Question: I have a 'PictureBox' and I want to draw a diode curve by knowing its data points (X,Y of points). At the moment my picturebox is sized 365*468 pixels. I am scratching my head to translate data points I have to pixel friendly values so the curve draws nicely on the picture box.
So far I have tried various formulas but no success! At the moment I am stuck in ths code, it atleast showsa little bit of curve!
'''
private PointF[] TranslatePoints(PointF[] points)
{
var count = points.Count();
var p = new PointF[count];
for(var i = 0; i < count; i++)
{
p[i].X = DrawingArea.Width * (1 + (points[i].X / _voltageRange));
p[i].Y = DrawingArea.Height * (1 - (points[i].Y * (float)Math.Pow(_currentRange, -1)));
}
return p;
}
'''
'_voltageRange' and '_currentRange' are the scale I want the curve to be based on...it is usually is +2 that should mean values on X axis should be drawn if they are between -2 and +2, for the current that is Y axis values should be drawn for example if they are between -10 micro and +10 u
I want this method to be as standalone as possible so if I resize the picturebox the scale updates correctly.
This is for example the first data point I have of the real values : (-0.6375, -<PHONE>) and my method translates it to (24.515625, 932.899536) which is out of the size piturebox.
Normally a diode curve looks like this:

Any ideas please?
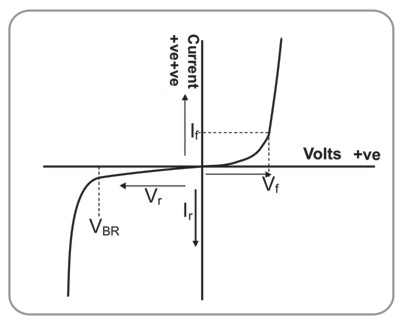
Answer: I found the problem!!! I had to divide Width and height by 2 in the formula I used! like this:
'''
p[i].X = (DrawingArea.Width/2F) * (1 + (points[i].X / _voltageRange));
p[i].Y = (DrawingArea.Height/2F) * (1 - (points[i].Y * (float)Math.Pow(_currentRange, -1)));
'''